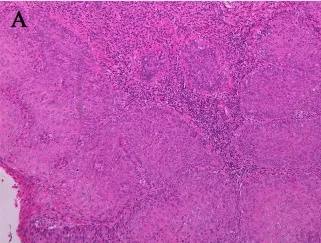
Characteristics of the cervical squamous cell carcinoma, vulvar squamous cell carcinoma, and vaginal squamous cell carcinoma for case 2. (A) The cervix was HSIL/CIN III with microinvasion (stroma invasion depth, <0.3cm).
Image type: pathology (h&e)